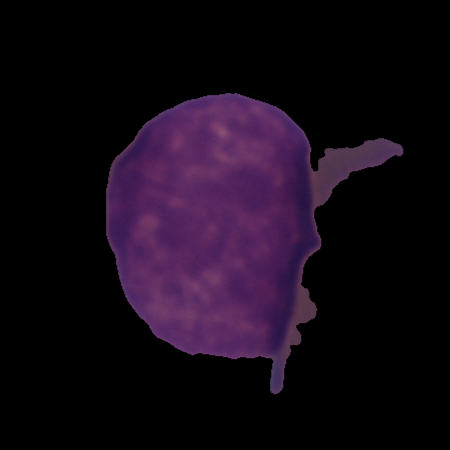
Label: cancer